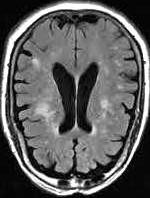
Label: notumor